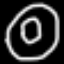
Label: donut